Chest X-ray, PA view. Patient: 52 years old, sex M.
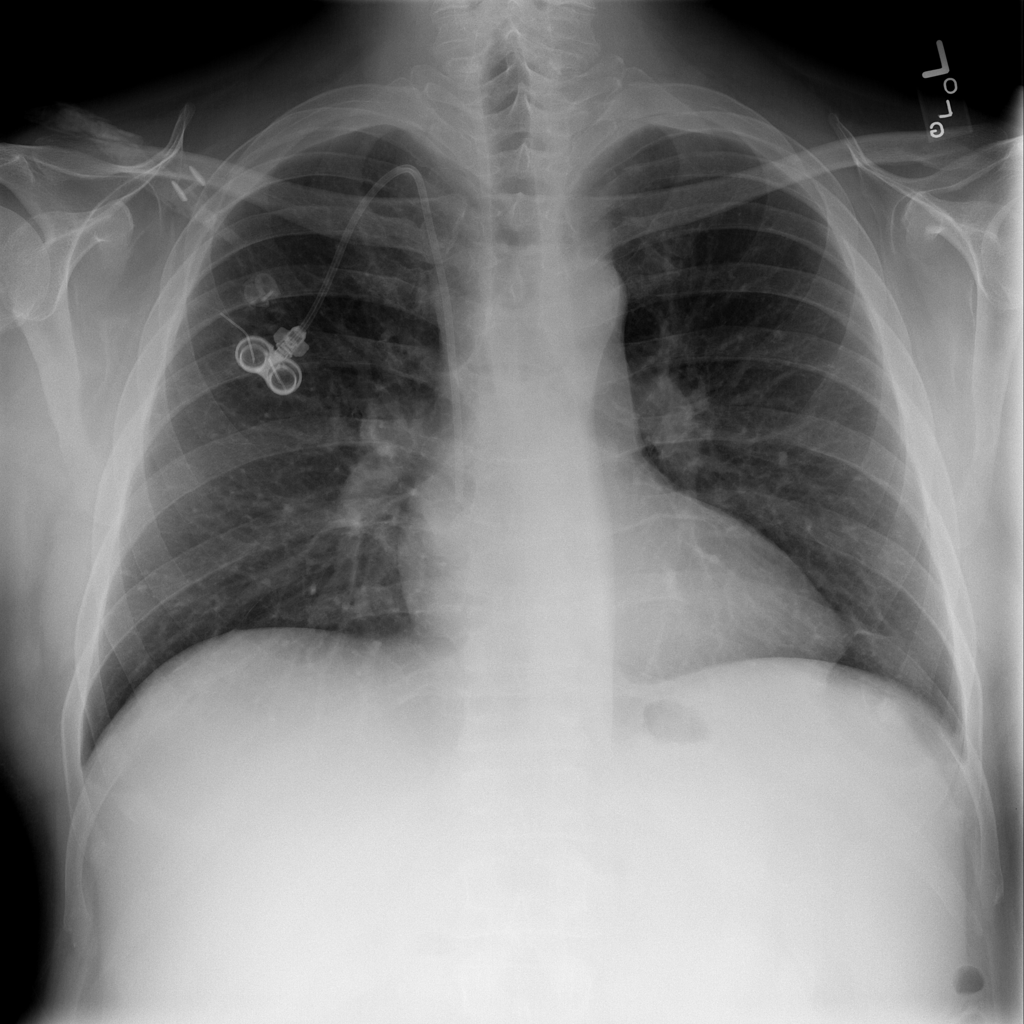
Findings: No Finding